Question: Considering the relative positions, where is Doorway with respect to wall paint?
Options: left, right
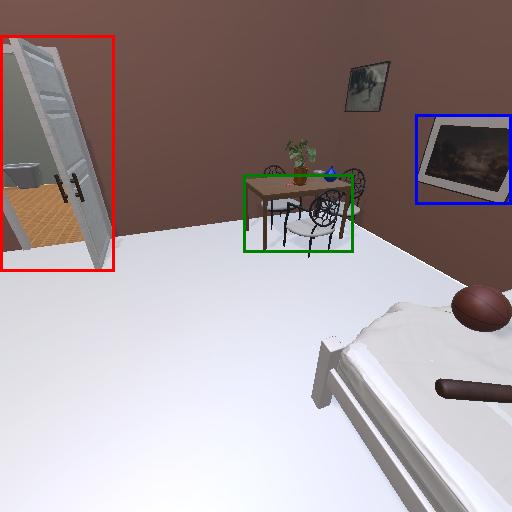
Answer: left